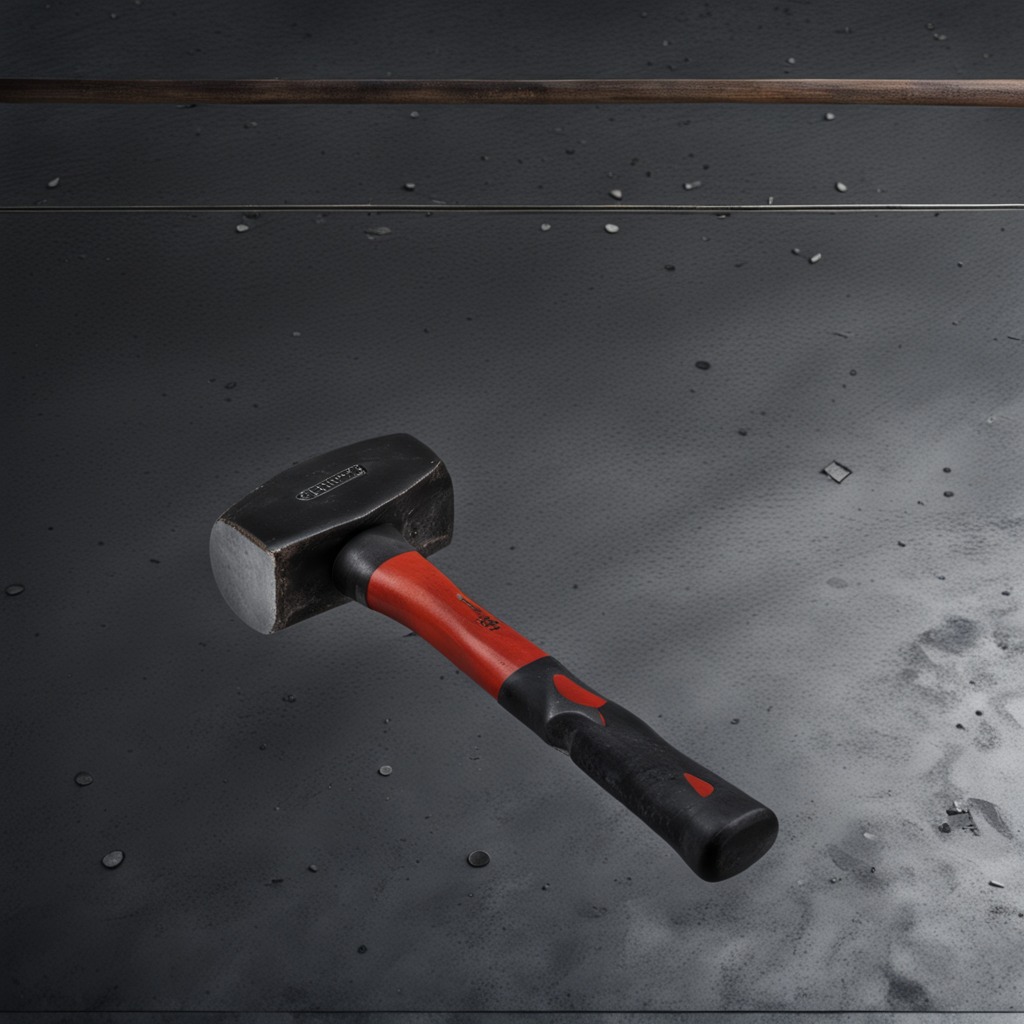
A hammer lies on a cold steel table in a mining workshop gritty textures.